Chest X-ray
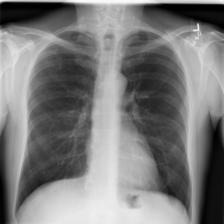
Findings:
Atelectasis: negative
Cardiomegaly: negative
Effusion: negative
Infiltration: negative
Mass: negative
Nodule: negative
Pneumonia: negative
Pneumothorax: negative
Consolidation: negative
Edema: negative
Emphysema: negative
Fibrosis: negative
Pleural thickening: negative
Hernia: negative